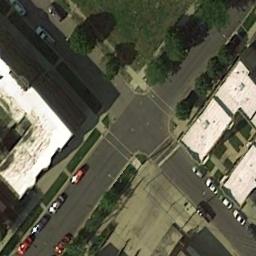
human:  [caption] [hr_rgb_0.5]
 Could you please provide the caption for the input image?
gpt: There aren't many cars at the intersection .

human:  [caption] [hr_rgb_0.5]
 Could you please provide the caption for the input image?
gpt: There are many buildings beside the intersection .

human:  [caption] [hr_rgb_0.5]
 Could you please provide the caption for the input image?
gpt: There are several moving vehicles on the road at the intersection, With many buildings and some trees around the intersection .

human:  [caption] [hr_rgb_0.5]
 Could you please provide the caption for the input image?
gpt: An intersection with sparse traffic is between some white buildings and clearings .

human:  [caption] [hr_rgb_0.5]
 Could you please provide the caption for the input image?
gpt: There are some white buildings and a green lawn beside the intersection .